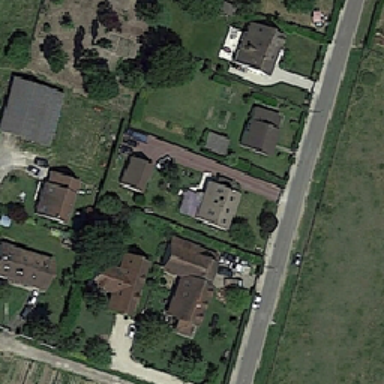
The medium residential area is covered with green plants .